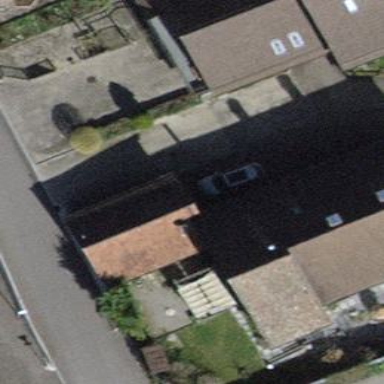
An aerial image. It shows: Garage building.